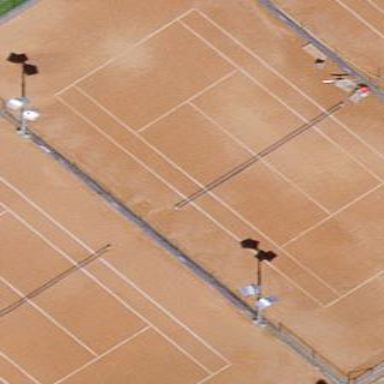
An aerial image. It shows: Tennis court with sandy surface located in pitch designated for leisure land.